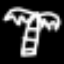
Label: palm tree